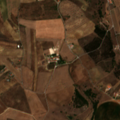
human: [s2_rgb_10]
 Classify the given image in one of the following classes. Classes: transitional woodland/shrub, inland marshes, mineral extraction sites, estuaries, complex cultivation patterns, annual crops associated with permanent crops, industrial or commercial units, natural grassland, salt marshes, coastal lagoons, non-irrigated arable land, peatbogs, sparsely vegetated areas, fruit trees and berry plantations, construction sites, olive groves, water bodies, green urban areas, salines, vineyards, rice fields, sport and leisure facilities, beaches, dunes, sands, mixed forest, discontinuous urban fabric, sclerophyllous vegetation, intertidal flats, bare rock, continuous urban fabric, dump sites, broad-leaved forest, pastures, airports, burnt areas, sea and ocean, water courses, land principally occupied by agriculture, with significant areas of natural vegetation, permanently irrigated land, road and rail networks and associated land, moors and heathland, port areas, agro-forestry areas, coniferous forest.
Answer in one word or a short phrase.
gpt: permanently irrigated land, olive groves, complex cultivation patterns, land principally occupied by agriculture, with significant areas of natural vegetation, broad-leaved forest